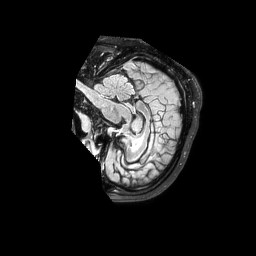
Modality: FLAIR
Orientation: sagittal
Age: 37
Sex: male
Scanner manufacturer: philips
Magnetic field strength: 3 T
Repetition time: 4.8 s
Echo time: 0.34 s